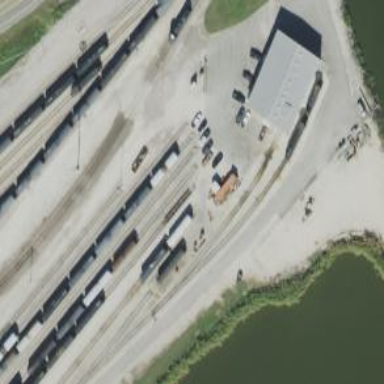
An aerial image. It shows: Railway yard in service.